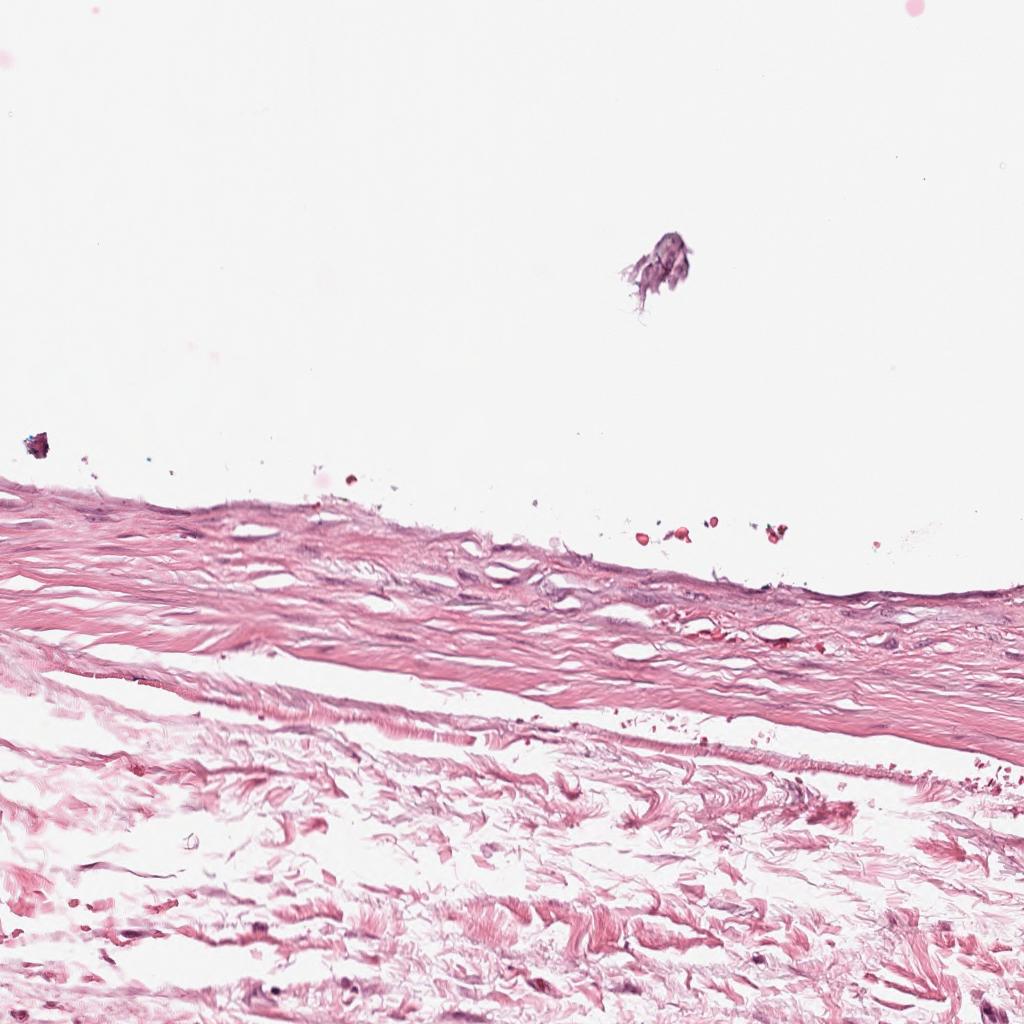
Label: Non-Tumor